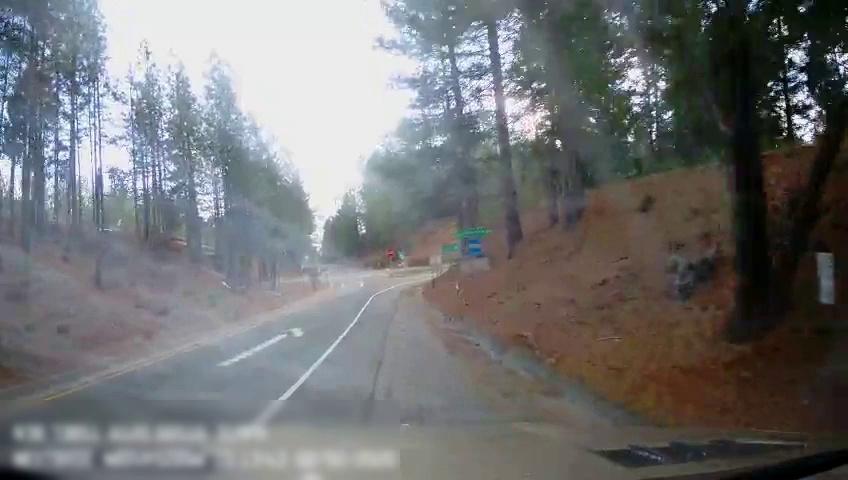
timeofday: Day
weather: Sunny
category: Drivable Space
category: Lanes | Alternate Lane
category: Lanes | Alternate Lane
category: Traffic | Signs
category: Traffic | Signs
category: Traffic | Signs